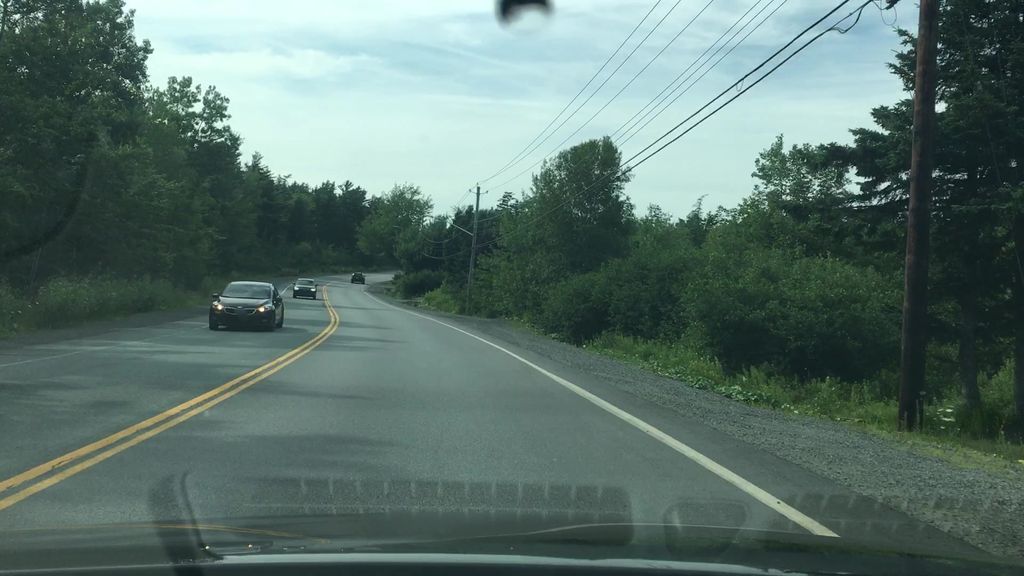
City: halifax